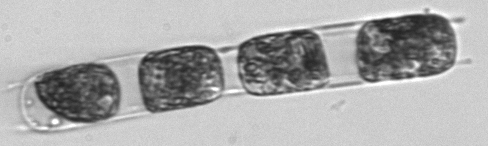
Label: Hemiaulus